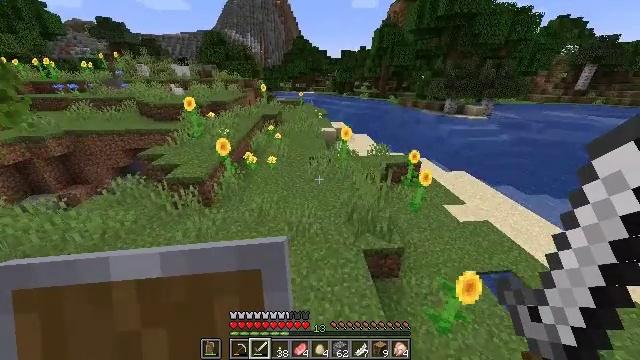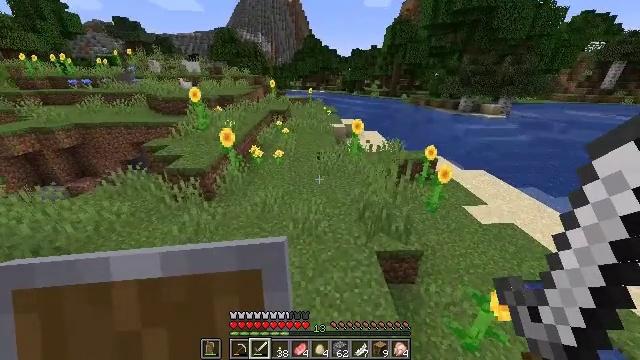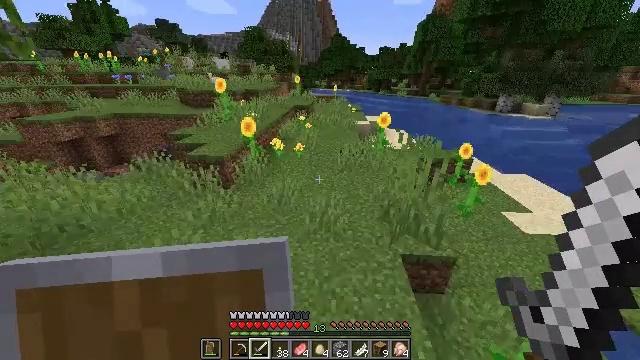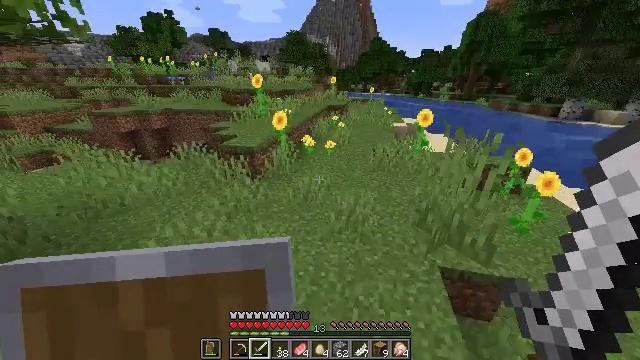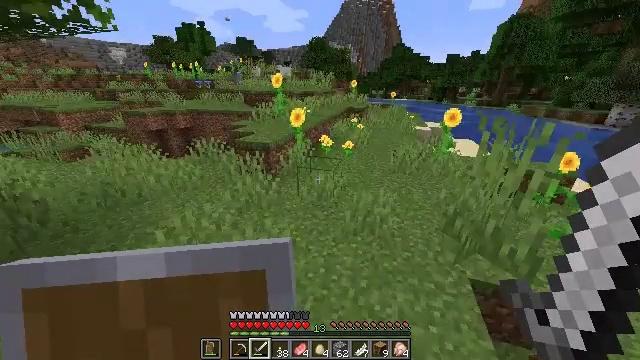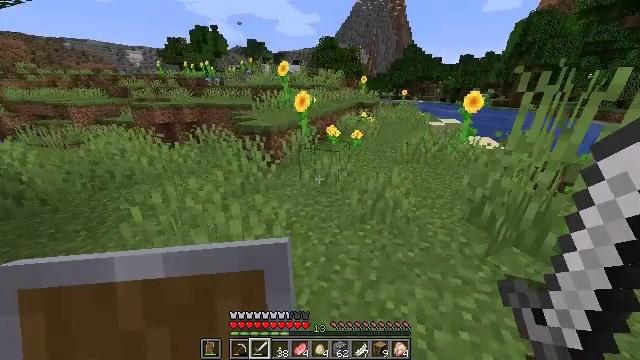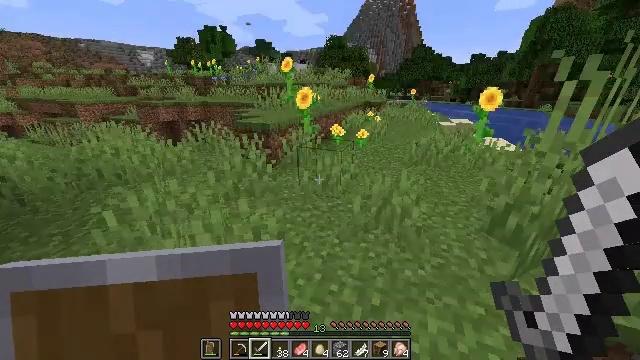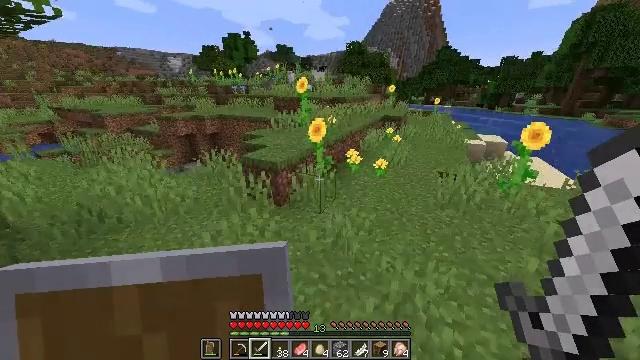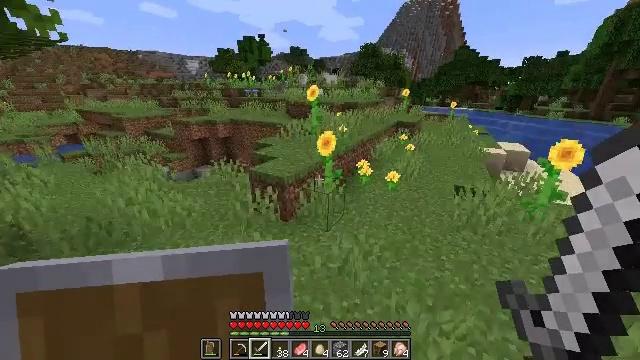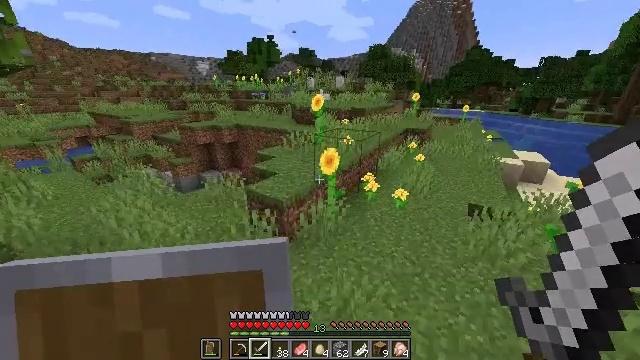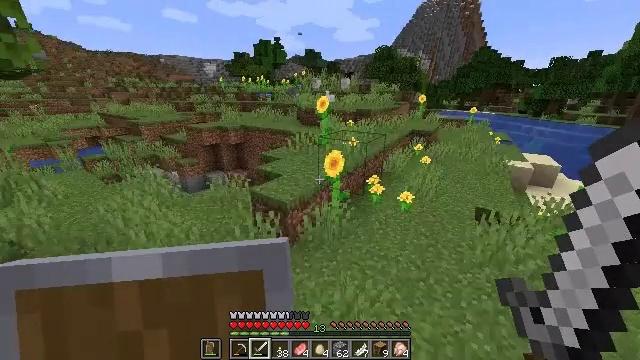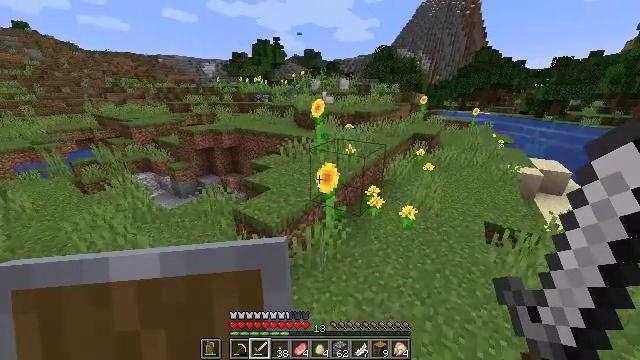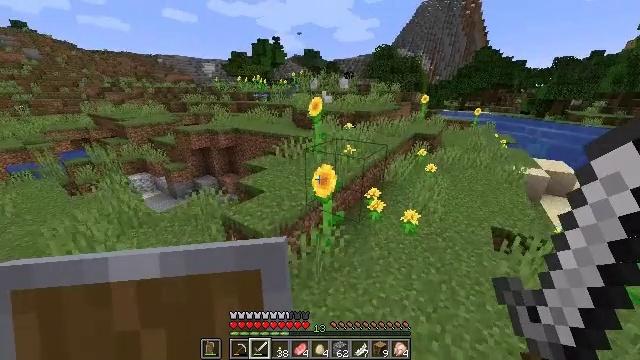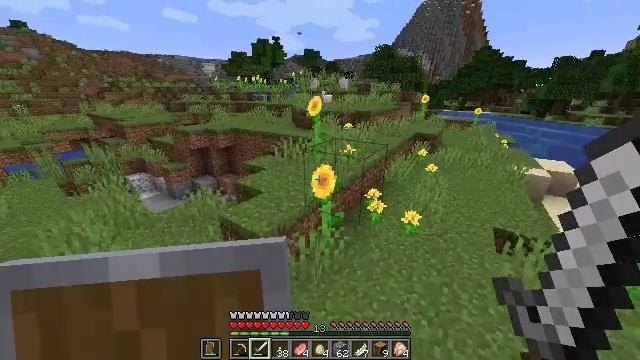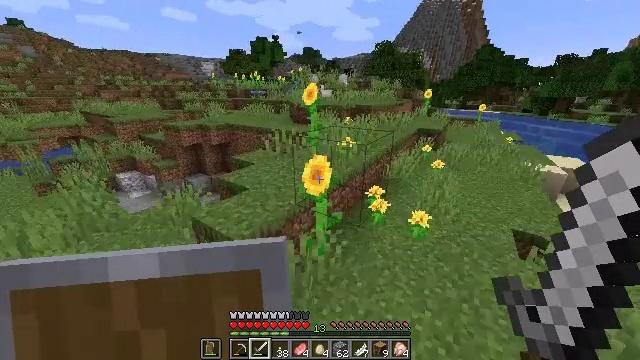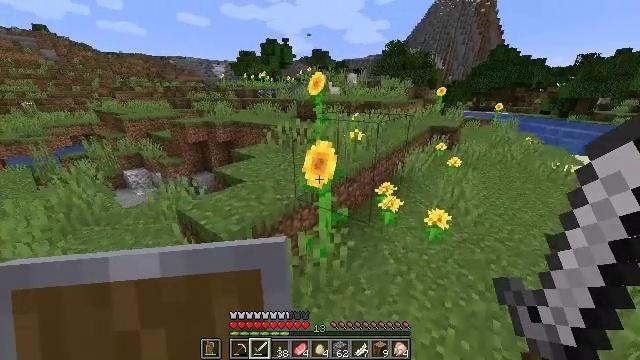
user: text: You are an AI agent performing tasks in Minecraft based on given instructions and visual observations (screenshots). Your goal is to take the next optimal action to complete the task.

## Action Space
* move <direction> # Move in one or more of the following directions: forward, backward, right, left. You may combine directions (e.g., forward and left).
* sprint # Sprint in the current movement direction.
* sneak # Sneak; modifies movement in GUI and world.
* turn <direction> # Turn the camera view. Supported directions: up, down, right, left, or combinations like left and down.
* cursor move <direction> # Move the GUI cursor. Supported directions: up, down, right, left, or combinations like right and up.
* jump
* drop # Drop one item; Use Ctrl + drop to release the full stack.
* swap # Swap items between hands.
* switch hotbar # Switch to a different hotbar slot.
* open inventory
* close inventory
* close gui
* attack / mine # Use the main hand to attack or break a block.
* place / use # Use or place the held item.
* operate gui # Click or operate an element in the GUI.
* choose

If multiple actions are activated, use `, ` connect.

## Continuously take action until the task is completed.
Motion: motion action
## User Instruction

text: Hunt animals.
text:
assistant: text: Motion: move forward, sprint, turn left, jump
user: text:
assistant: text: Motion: move forward, sprint, turn left, jump
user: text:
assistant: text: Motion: move forward, sprint, turn left and up, jump
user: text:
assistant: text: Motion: move forward, sprint, turn left and up, jump
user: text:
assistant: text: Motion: move forward, sprint, turn left, jump
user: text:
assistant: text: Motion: move forward, sprint, turn left, jump
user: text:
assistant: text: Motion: move forward, sprint, turn left, jump
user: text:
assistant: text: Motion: move forward, sprint, turn left, jump
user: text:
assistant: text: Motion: move forward, sprint, turn left, jump
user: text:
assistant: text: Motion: move forward, sprint, turn left, jump
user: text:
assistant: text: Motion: move forward, sprint, jump
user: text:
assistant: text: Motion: move forward, sprint
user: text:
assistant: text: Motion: move forward, sprint
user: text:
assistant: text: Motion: move forward, sprint
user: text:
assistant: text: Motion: move forward, sprint, turn left
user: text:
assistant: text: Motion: move forward, sprint, turn left
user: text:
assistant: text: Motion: move forward, sprint, jump
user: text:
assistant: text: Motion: move forward, sprint, jump
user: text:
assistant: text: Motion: move forward, sprint, jump
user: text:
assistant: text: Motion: move forward, sprint, jump
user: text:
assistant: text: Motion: move forward, sprint, jump
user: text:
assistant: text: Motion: move forward, sprint, jump
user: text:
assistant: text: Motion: move forward, sprint
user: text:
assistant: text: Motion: move forward, sprint
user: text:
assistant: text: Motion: move forward, sprint
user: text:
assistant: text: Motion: move forward, sprint
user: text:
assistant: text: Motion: move forward, sprint
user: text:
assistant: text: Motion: move forward, sprint
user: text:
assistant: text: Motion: move forward, sprint
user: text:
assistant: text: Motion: move forward, sprint